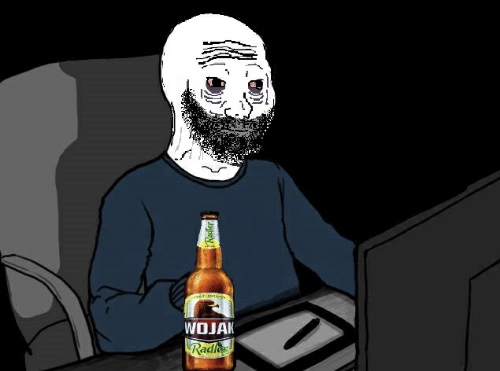
Label: 5_Wojak_with_Background